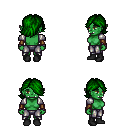
a pixel art fantasy rpg character, female body template, orc, green skin, steel arm armor, metal pants, green swoop hairstyle, cloth bracers, black shoes, four views (front, back, left, right), 2x2 character sprite sheet, small pixel art, hard edges, no anti-aliasing